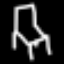
Label: chair